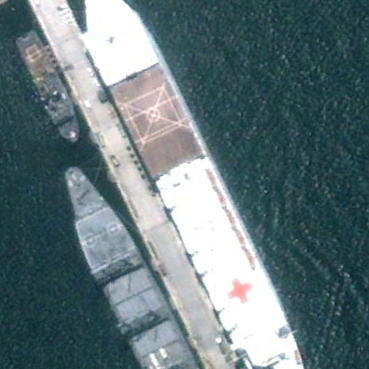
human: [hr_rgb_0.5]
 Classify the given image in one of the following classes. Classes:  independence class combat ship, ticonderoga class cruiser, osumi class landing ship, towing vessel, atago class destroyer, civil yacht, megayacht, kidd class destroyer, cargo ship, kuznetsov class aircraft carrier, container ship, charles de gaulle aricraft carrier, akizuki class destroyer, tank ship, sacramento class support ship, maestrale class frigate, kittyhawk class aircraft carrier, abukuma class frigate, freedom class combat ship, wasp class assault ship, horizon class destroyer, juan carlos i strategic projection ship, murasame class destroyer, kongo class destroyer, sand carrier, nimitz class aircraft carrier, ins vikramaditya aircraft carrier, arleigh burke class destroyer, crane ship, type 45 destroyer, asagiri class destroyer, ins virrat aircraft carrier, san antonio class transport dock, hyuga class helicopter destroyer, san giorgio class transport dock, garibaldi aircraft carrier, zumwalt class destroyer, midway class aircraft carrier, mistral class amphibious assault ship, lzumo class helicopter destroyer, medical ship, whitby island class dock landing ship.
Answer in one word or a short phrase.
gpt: Medical ship